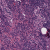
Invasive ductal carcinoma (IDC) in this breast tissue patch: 0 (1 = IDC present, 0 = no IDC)